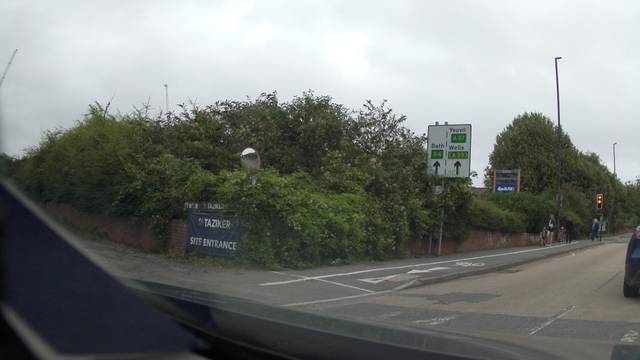
Region: United Kingdom
Coordinates: 51.447, -2.582